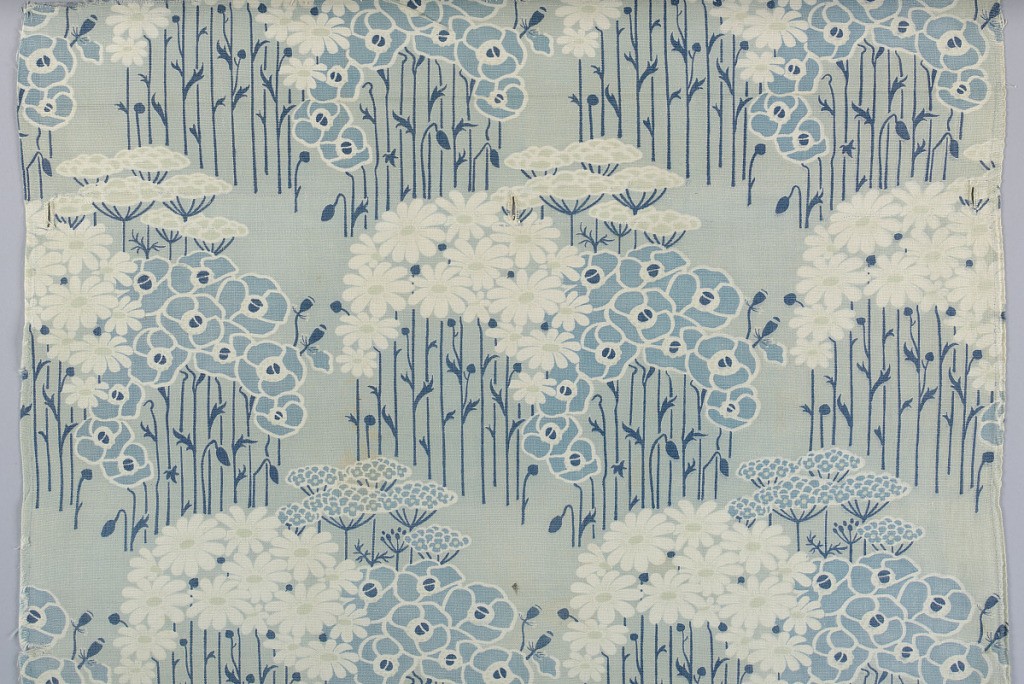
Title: Moonflower
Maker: Arthur Wilcock
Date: ca. 1890
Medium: cotton Technique: roller printed on plain weave, duplex
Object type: Textile
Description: Fragment in shades of blue-green with some white has a design of stylized clumps of daisies, poppies and marguerites standing straight on long stems. Heavy cotton with slight weft ribbing.